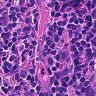
Metastatic tissue present: no